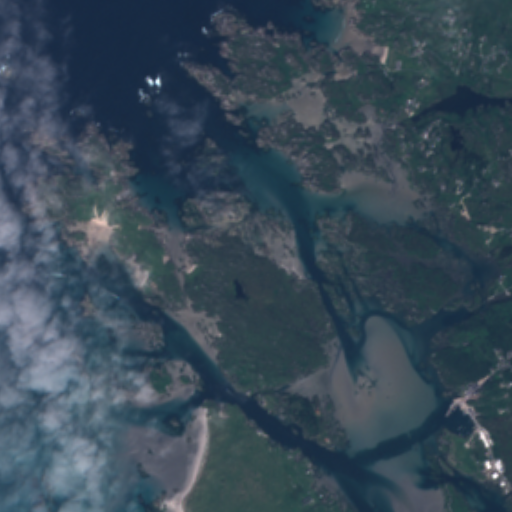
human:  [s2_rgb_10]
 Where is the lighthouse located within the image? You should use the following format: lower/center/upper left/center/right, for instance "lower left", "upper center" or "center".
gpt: The lighthouse is located in the upper left of the image.
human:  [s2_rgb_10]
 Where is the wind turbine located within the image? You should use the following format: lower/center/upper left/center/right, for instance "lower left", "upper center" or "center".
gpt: The wind turbine is located in the lower right of the image.
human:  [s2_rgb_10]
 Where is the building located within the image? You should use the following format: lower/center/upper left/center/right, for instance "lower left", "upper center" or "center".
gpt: There is no building in the image.